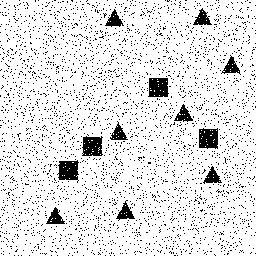
Squares: 4
Triangles: 8
Stars: 0
Total shapes: 12